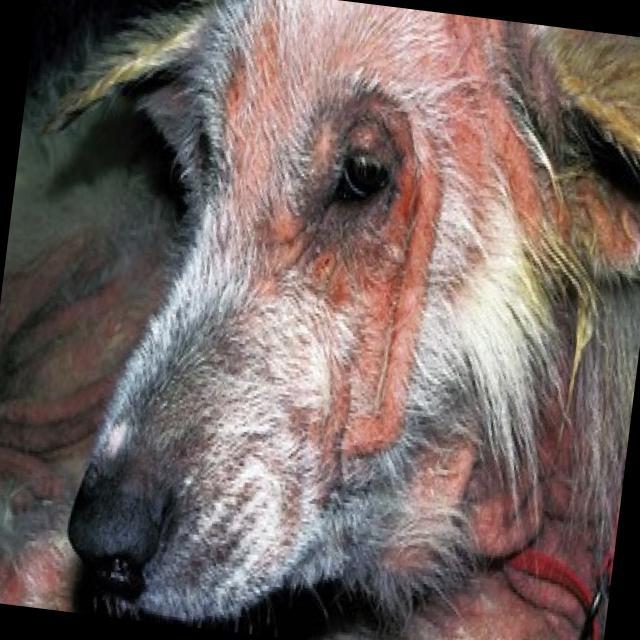
Canine fungal skin infection — characterized by alopecia, scaling, crusting, and circular lesions. Common agents include Malassezia and Candida species.